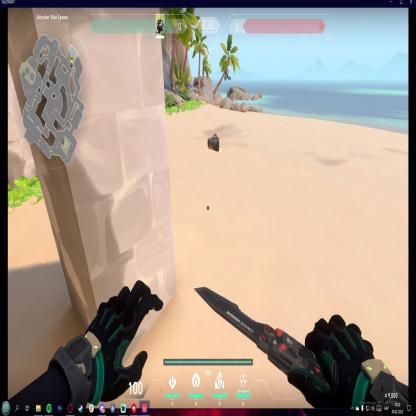
Label: dropped spike